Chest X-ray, AP view. Patient: 59 years old, sex M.
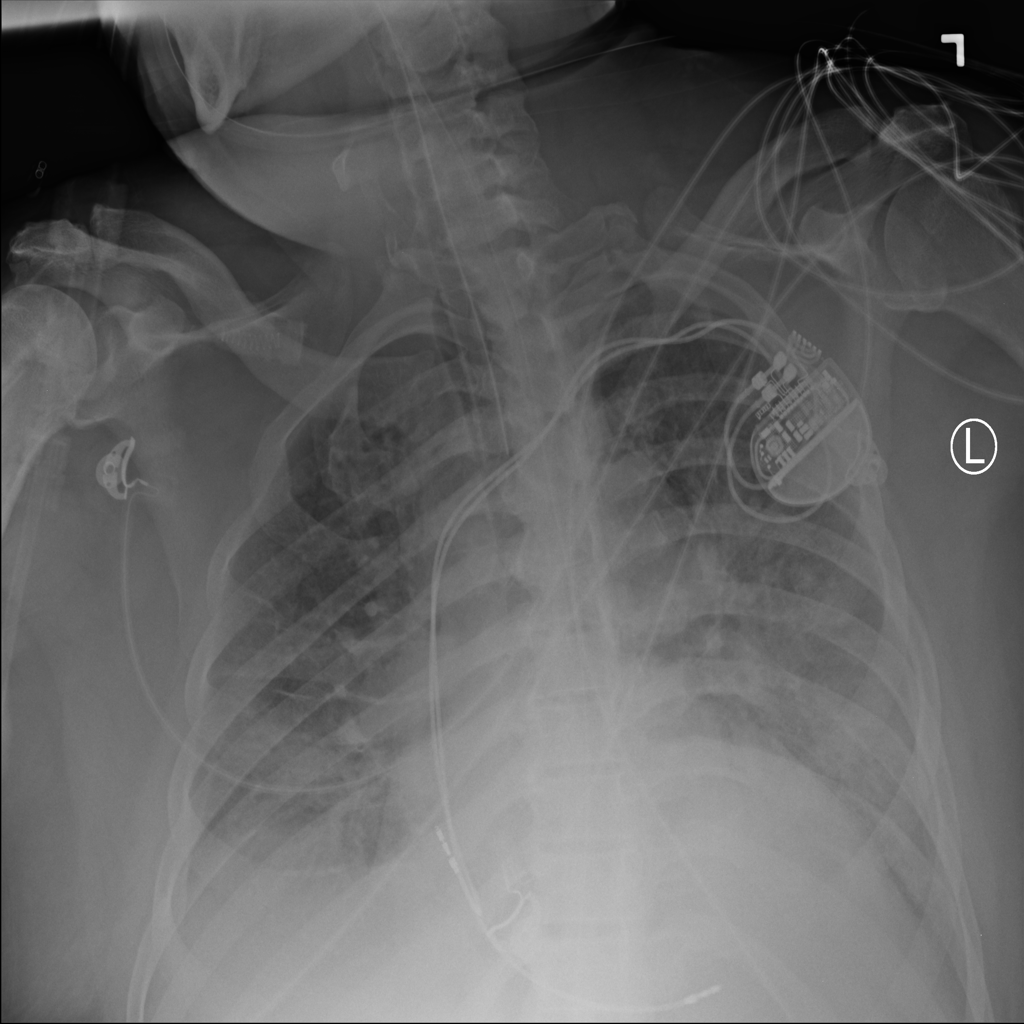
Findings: Effusion